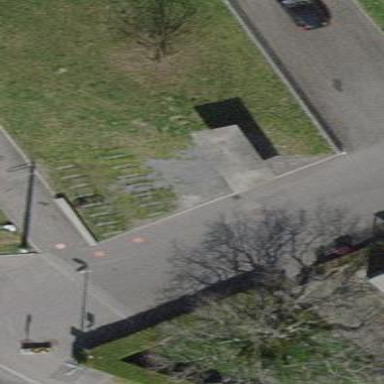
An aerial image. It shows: Bicycle parking area with stands available.